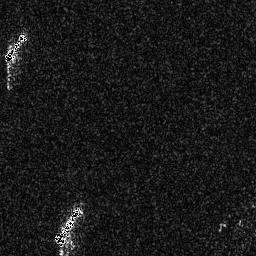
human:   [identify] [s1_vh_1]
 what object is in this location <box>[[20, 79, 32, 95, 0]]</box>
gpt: <ref>1 medium ship at the bottom left</ref>